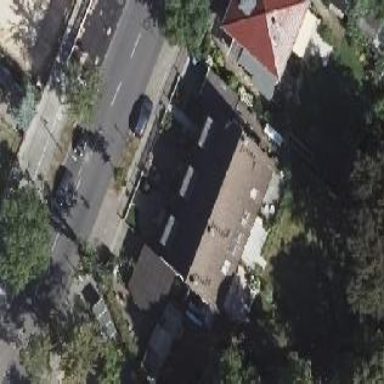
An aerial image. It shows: Terrace building.